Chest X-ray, AP view. Patient: 52 years old, sex F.
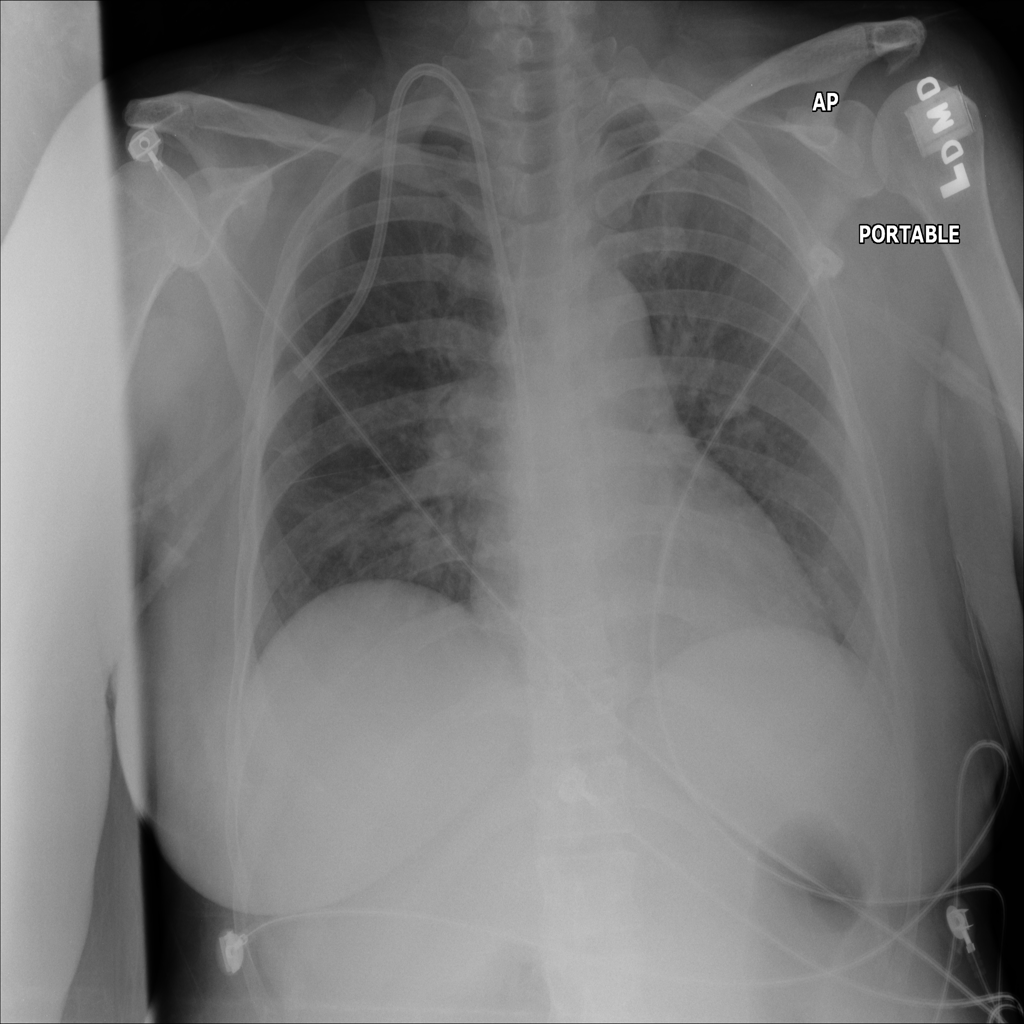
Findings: Infiltration